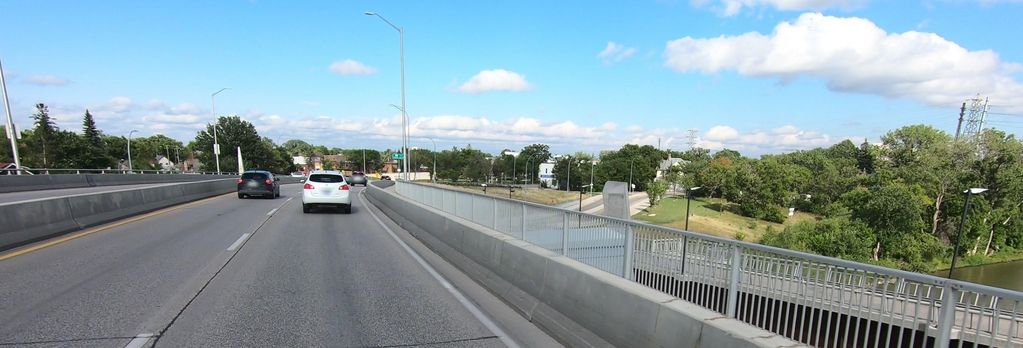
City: winnipeg